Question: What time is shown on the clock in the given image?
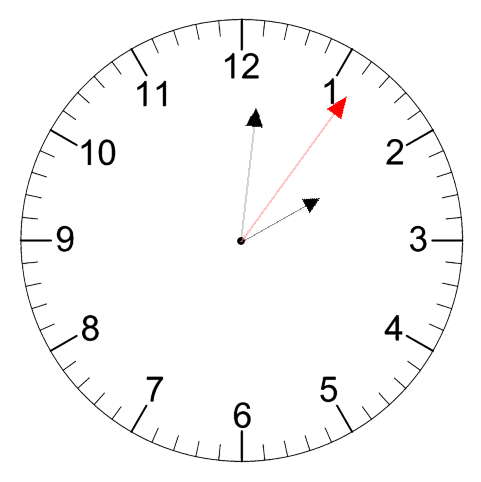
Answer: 02:01:06